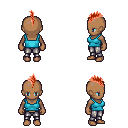
a pixel art fantasy rpg character, female body template, human, dark skin, teal pirate shirt, metal pants, red mohawk hairstyle, four views (front, back, left, right), 2x2 character sprite sheet, small pixel art, hard edges, no anti-aliasing